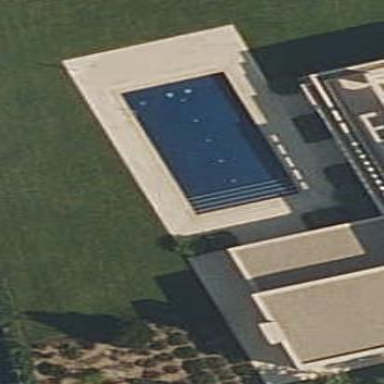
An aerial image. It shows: Swimming pool located in leisure land.